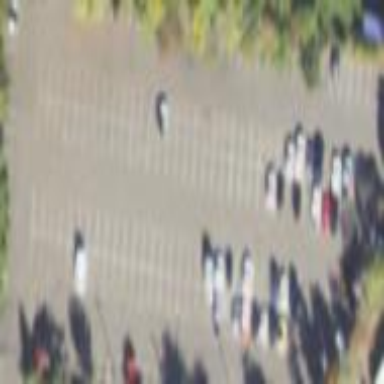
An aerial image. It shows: Road serving as parking aisle.